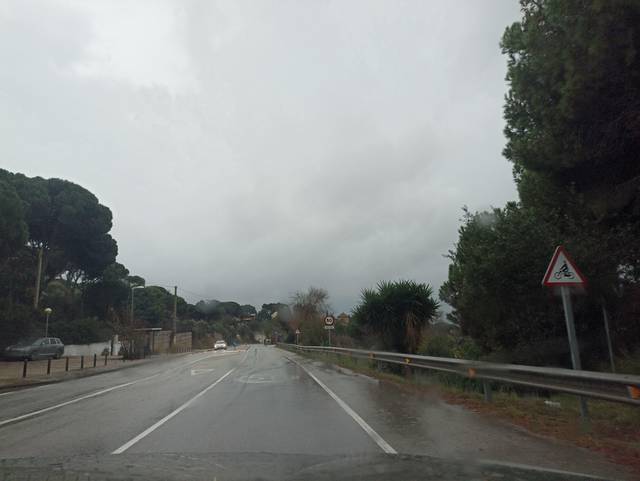
Region: Spain
Coordinates: 41.476, 2.234